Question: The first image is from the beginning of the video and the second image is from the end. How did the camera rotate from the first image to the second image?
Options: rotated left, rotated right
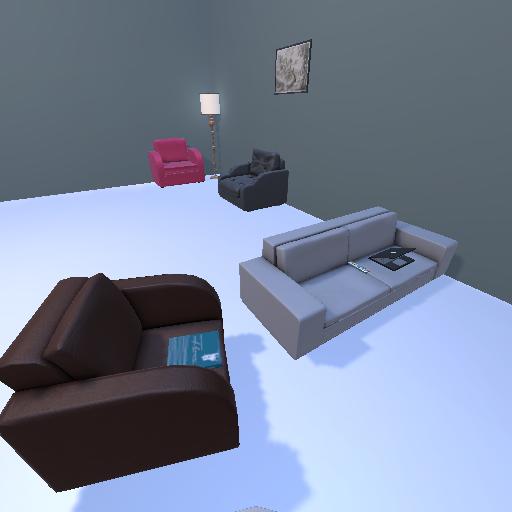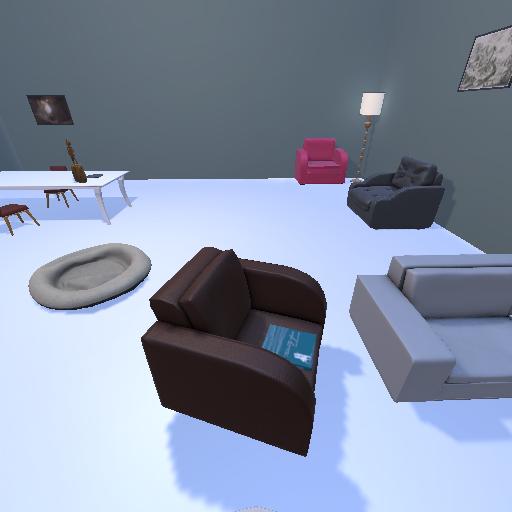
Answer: rotated left